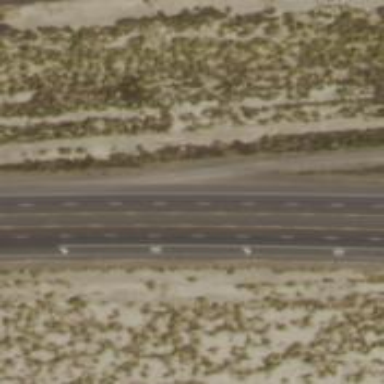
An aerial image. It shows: Asphalt trunk highway which is also expressway.